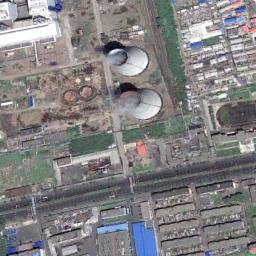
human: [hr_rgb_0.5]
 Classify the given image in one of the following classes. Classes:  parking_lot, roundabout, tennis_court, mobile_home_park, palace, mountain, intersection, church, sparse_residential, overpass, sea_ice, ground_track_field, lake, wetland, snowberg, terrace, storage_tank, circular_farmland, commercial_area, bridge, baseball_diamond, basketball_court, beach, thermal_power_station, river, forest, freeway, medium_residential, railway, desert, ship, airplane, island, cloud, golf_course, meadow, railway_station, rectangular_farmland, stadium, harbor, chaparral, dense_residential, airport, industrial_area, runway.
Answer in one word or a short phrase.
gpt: thermal_power_station